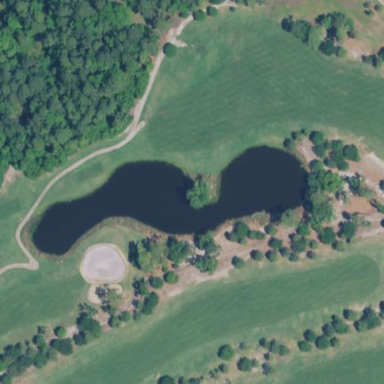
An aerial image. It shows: Water hazard in golf course. The hazard is natural water feature.